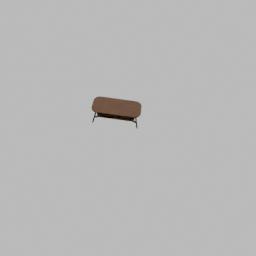
Label: furniture